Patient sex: M
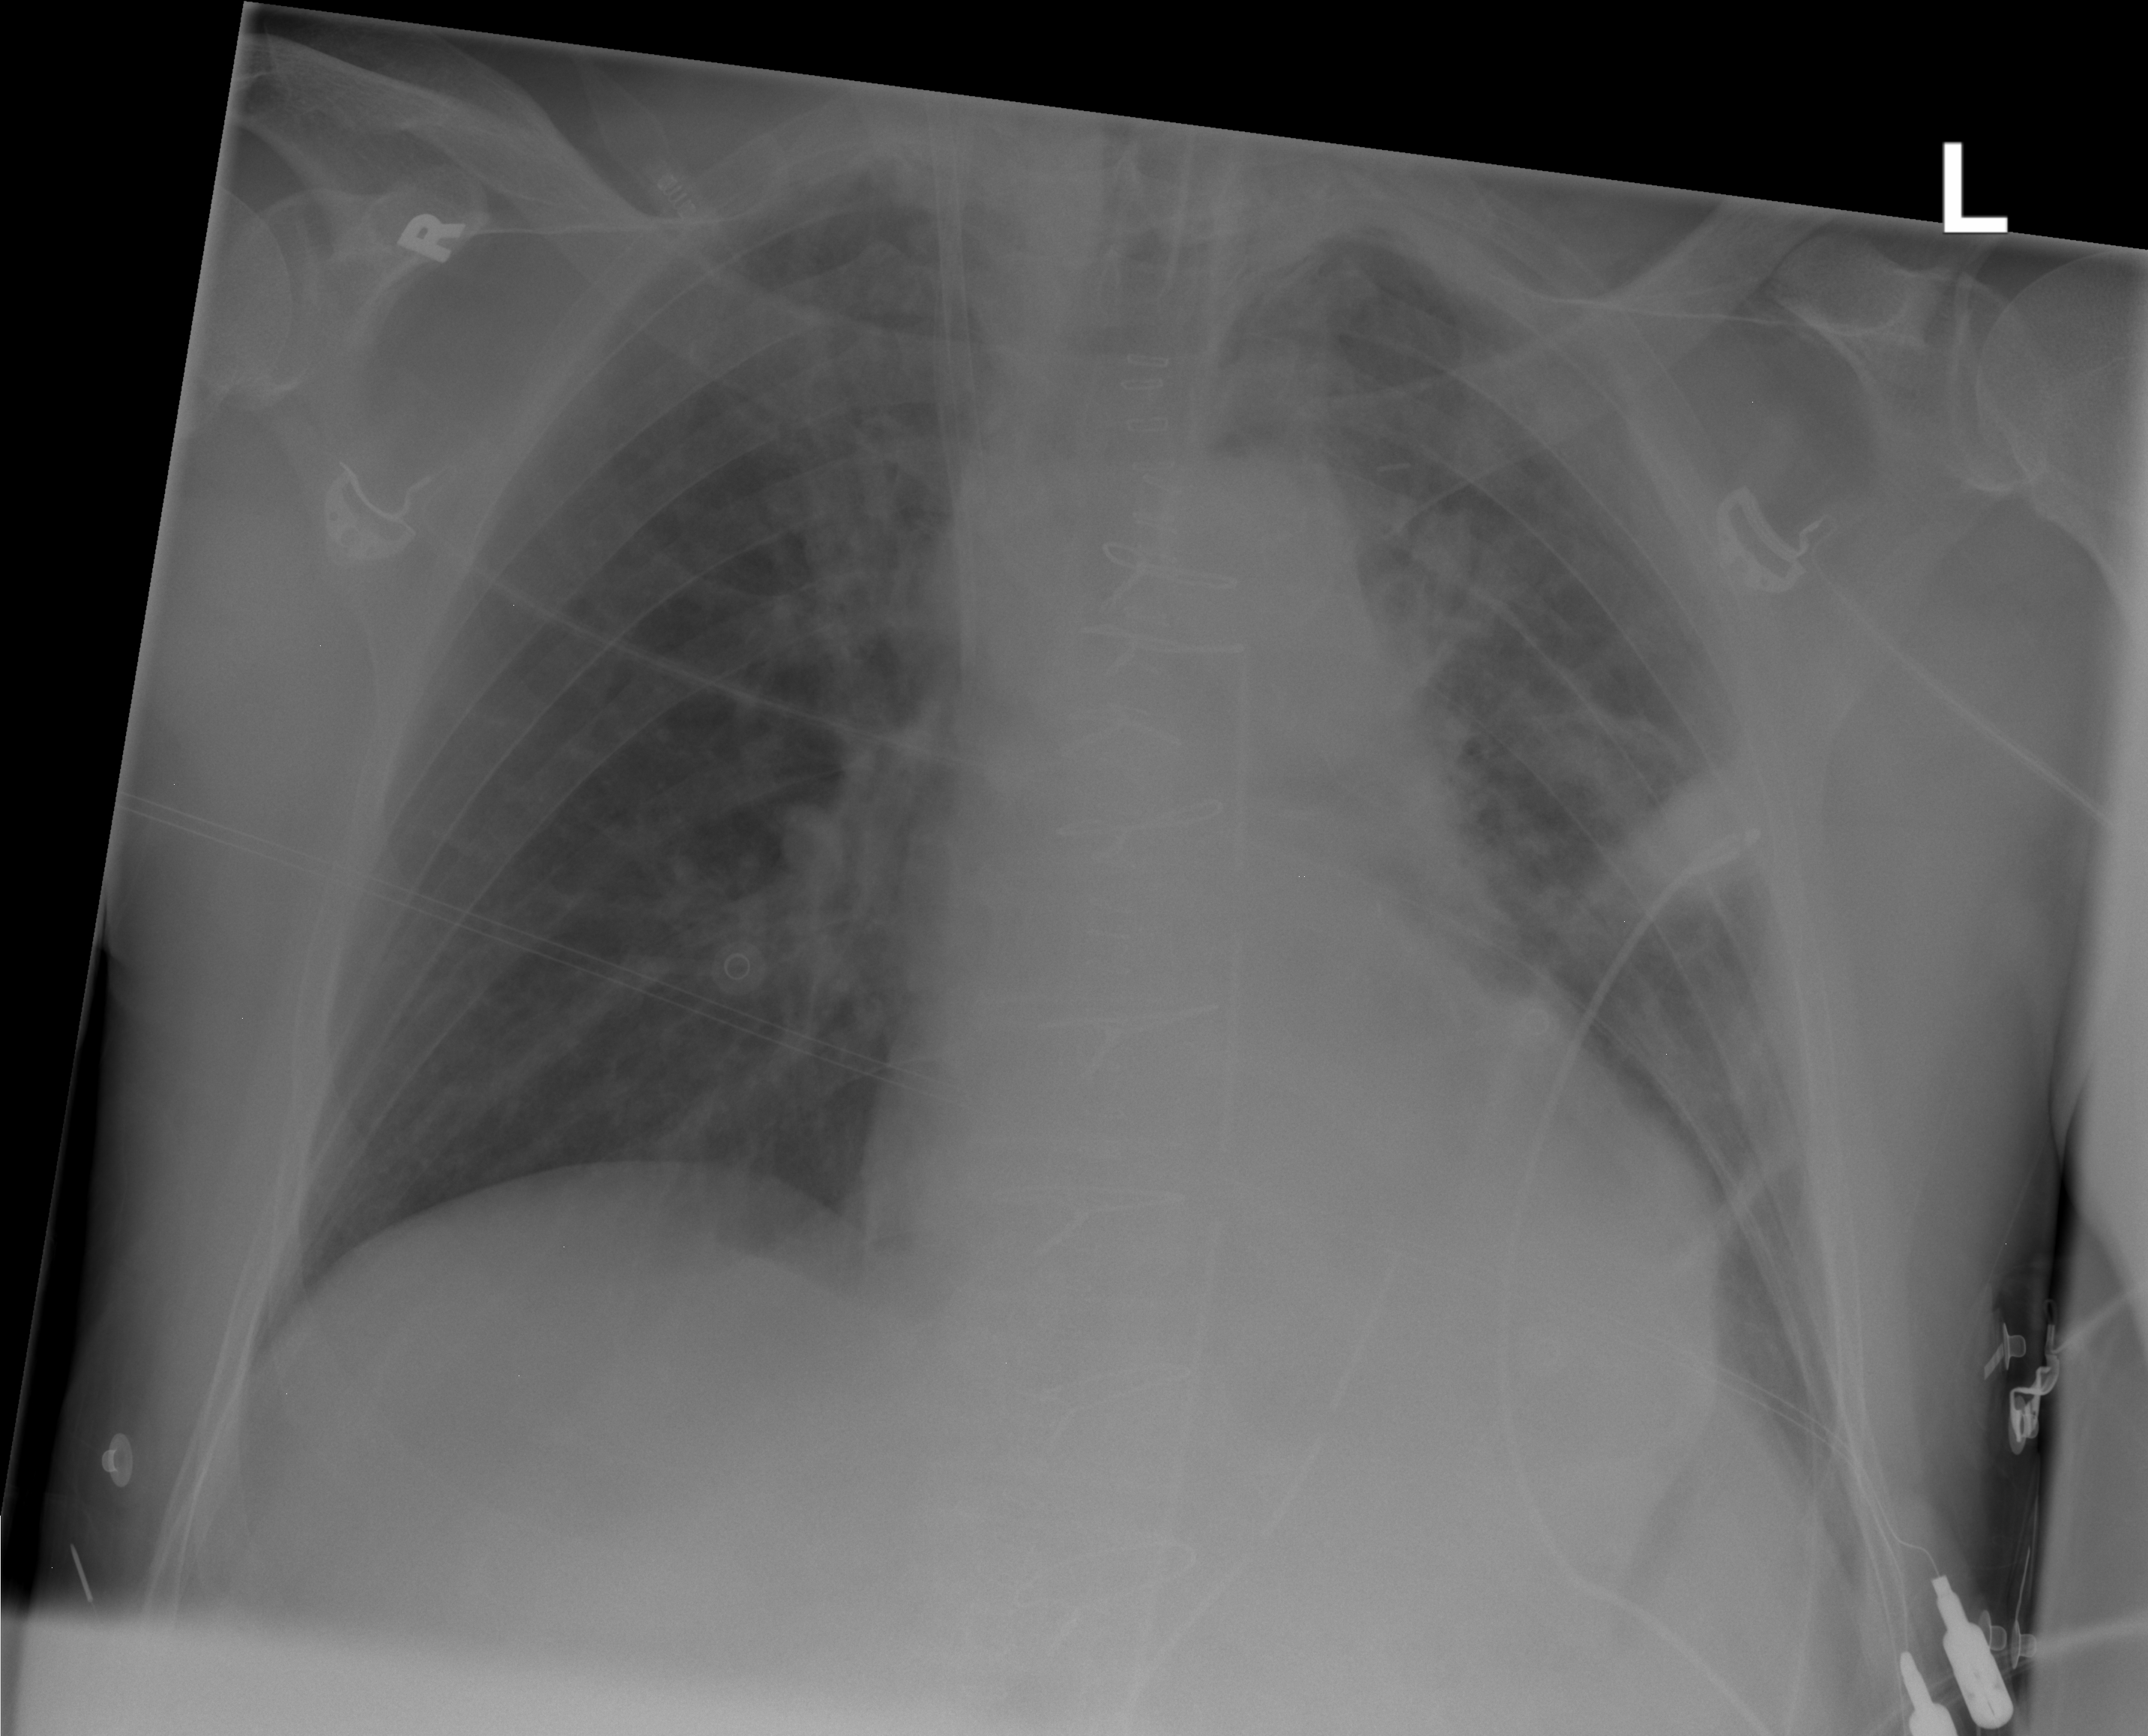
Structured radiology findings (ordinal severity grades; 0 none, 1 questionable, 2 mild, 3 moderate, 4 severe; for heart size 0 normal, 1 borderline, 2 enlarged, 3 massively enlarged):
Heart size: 2
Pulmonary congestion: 0
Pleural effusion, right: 0
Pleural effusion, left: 1
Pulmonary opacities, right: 0
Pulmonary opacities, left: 2
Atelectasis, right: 0
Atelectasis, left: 2